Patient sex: M
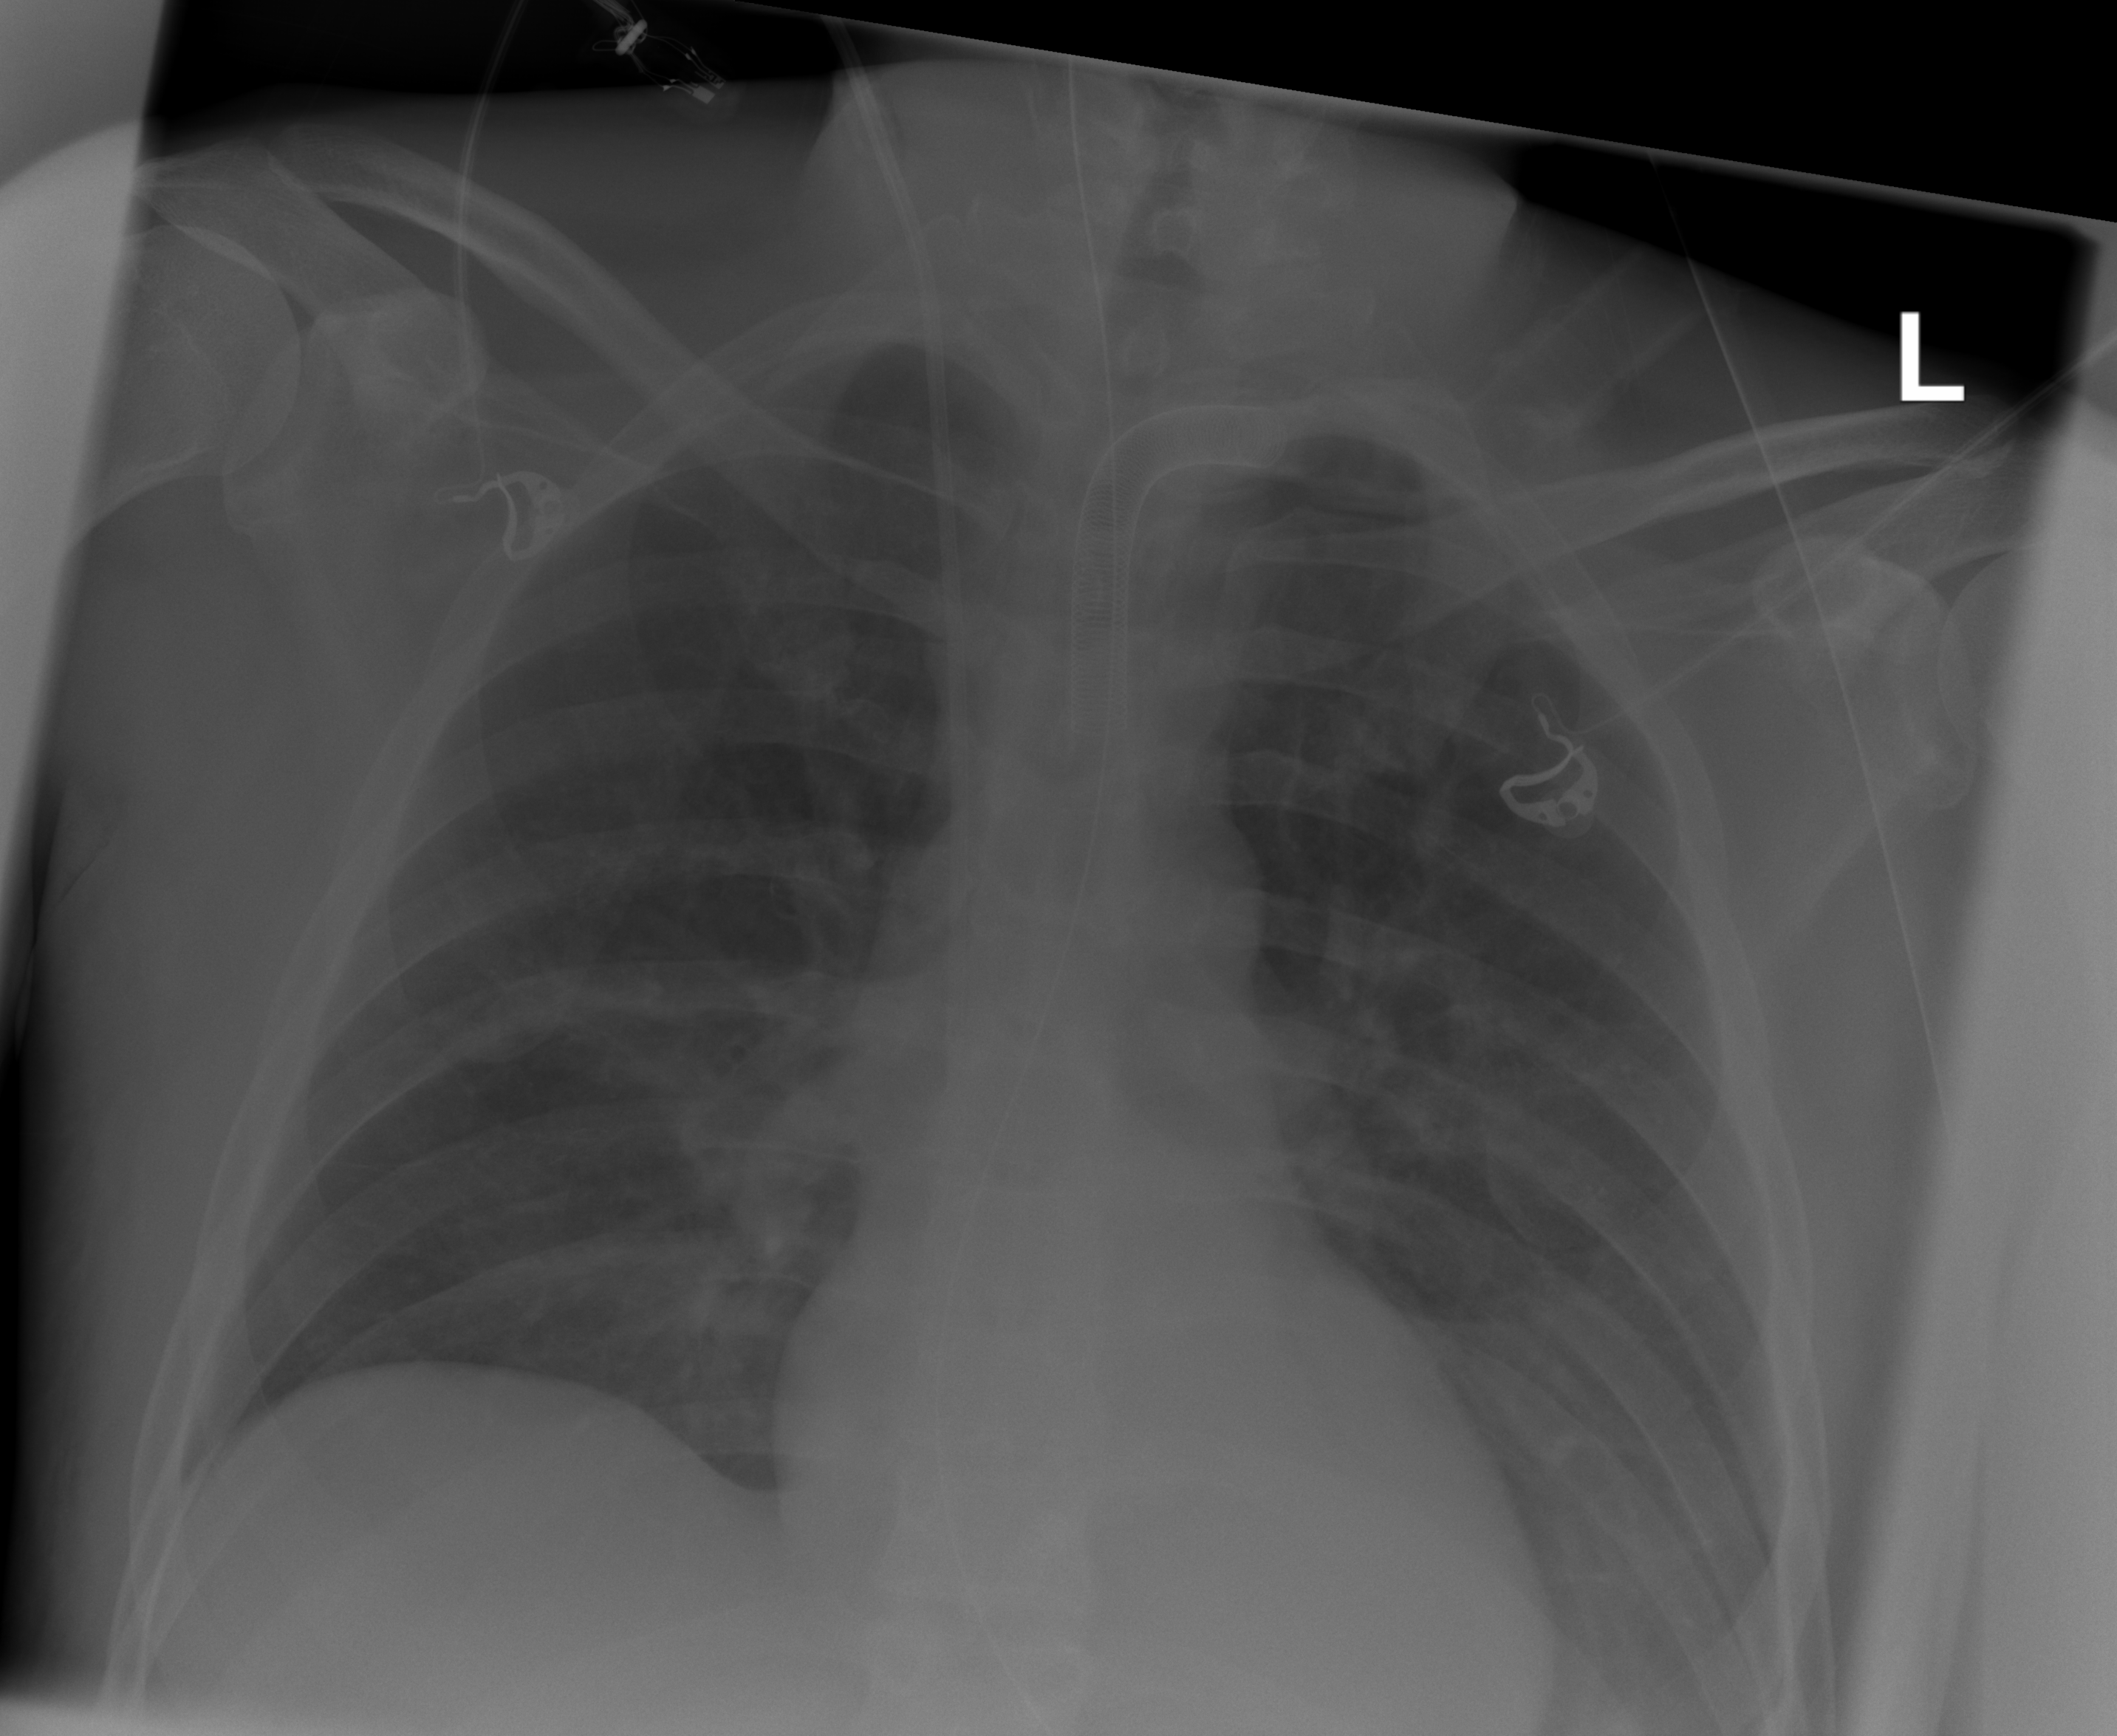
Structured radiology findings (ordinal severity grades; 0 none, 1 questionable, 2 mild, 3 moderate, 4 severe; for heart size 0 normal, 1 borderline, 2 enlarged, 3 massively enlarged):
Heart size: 0
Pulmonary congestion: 0
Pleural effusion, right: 0
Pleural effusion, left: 2
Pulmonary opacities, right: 0
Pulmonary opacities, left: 0
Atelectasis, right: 0
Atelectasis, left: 2